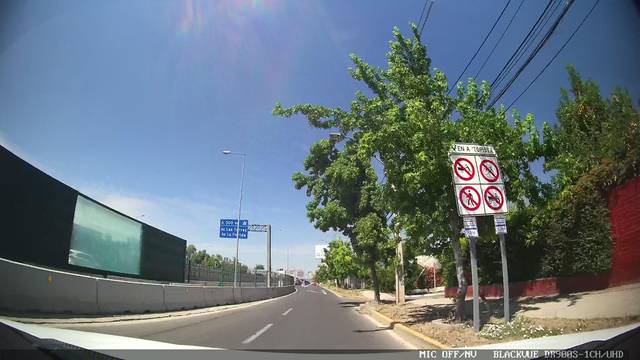
Region: Chile
Coordinates: -33.493, -70.583